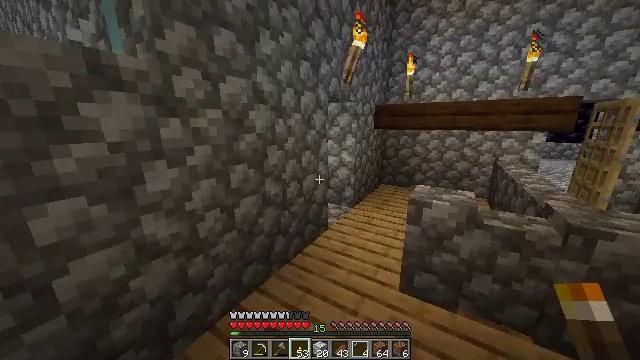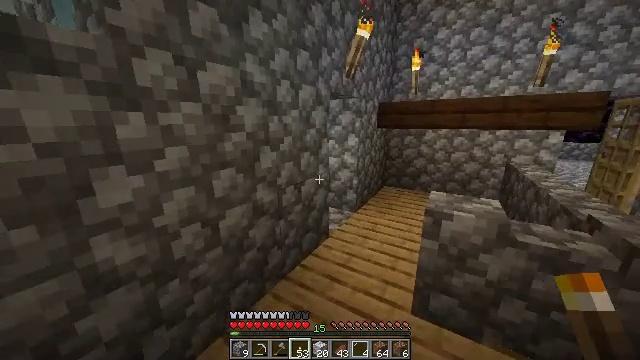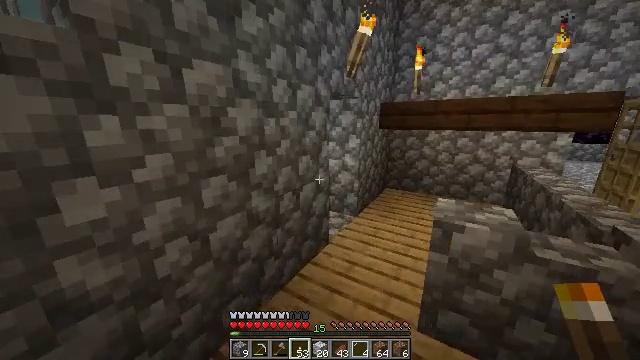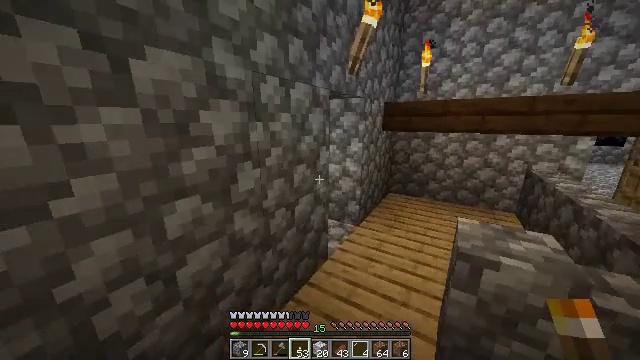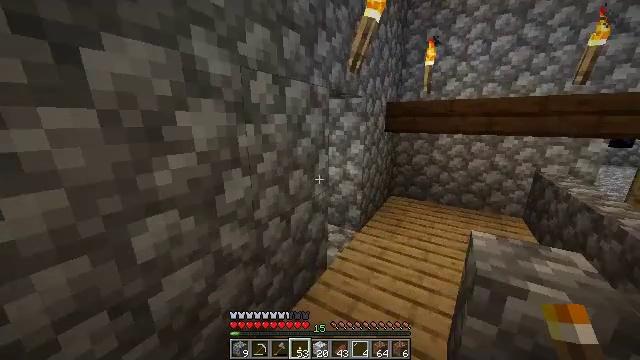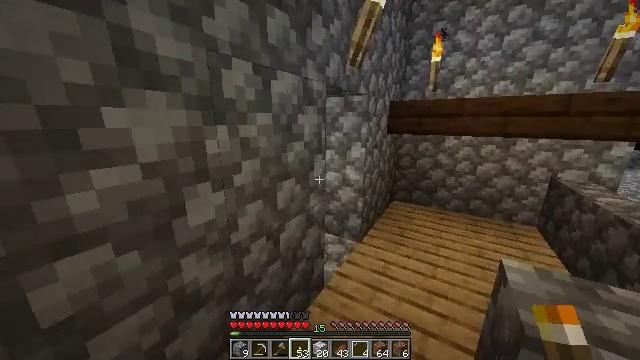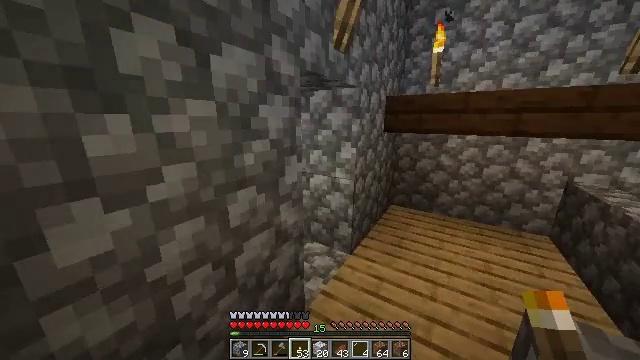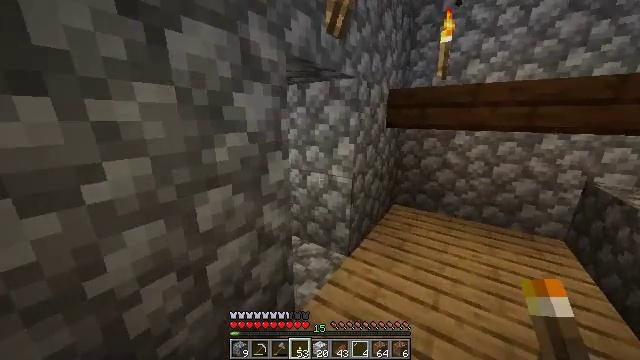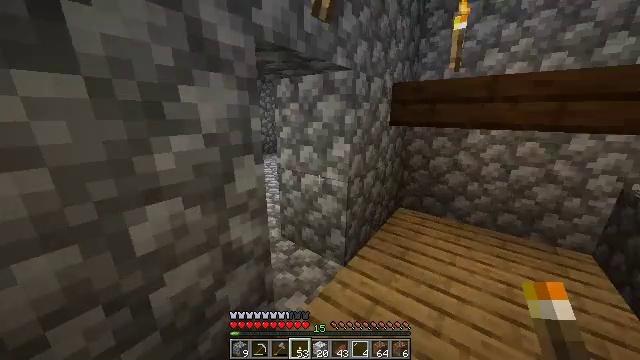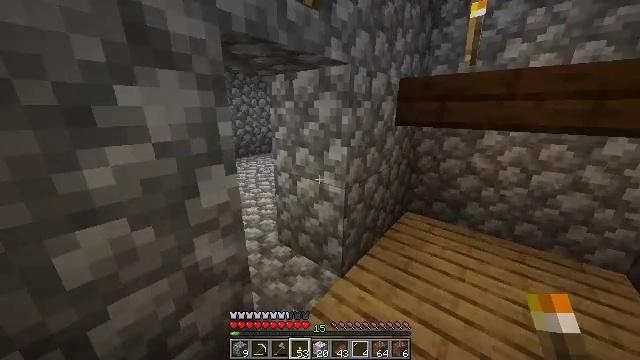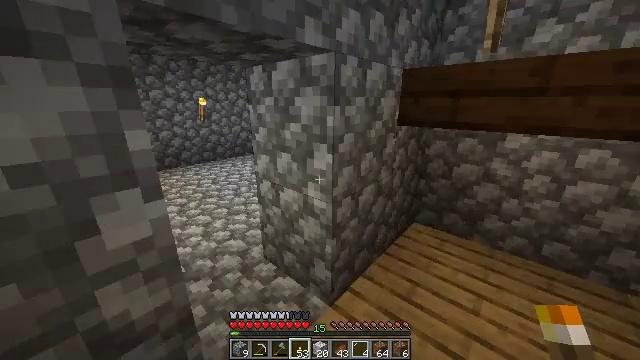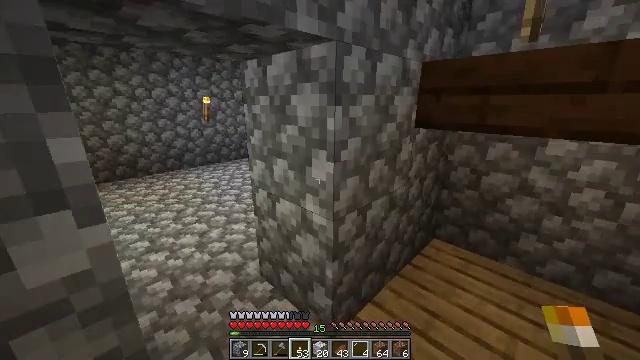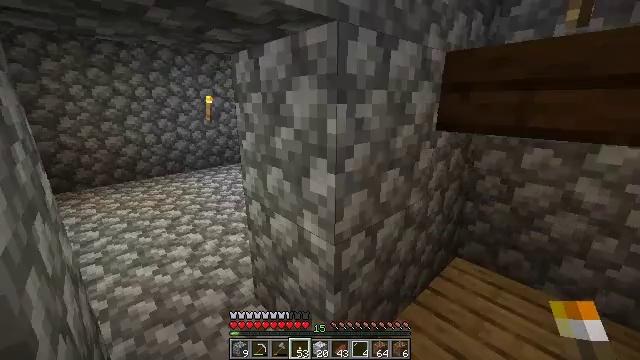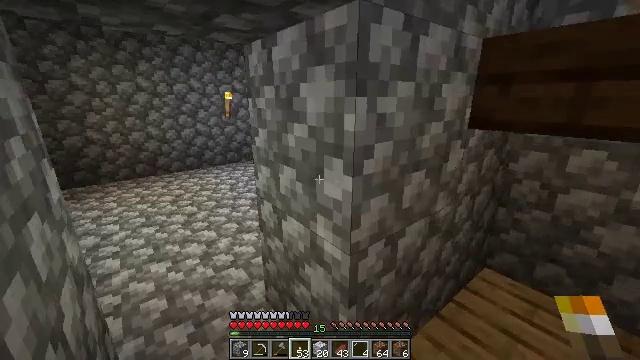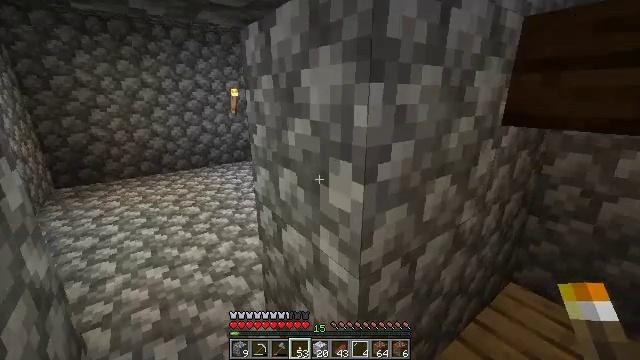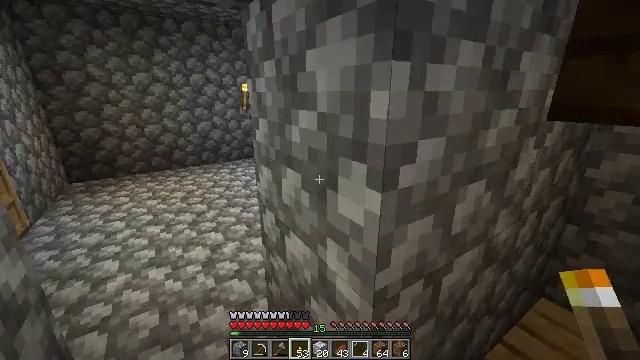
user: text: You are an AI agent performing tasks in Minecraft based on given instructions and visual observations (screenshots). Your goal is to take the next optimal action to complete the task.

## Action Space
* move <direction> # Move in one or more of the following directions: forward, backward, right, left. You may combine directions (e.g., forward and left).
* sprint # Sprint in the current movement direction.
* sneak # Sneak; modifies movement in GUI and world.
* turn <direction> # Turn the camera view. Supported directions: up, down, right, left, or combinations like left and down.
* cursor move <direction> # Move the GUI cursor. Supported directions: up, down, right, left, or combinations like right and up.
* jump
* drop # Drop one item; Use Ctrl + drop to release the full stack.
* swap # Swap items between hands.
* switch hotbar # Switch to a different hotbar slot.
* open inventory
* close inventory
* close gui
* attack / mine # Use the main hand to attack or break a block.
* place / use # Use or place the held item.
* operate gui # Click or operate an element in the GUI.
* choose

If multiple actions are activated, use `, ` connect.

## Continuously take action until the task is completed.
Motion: motion action
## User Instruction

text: Make a bookshelf using three books and six planks.
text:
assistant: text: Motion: move forward
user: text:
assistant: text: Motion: move forward
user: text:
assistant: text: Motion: move forward
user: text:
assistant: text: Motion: move forward
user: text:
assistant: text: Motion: move forward and move right
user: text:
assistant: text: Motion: move forward and move right
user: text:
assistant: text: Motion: move forward and move right, turn left
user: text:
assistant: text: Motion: move forward and move right, turn left
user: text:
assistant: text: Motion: move forward and move right, turn left
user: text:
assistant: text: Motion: move forward and move right, turn left
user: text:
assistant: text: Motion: move forward, turn left
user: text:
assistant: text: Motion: move forward, turn left
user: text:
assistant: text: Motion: move forward, turn left
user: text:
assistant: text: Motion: move forward, turn left
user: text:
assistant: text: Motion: move forward, turn left
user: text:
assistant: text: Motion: move forward and move left
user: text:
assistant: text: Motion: move forward and move left
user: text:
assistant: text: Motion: move forward and move left
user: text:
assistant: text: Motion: move forward and move left
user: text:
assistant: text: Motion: move forward and move left
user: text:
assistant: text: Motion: move forward
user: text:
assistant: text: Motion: move forward
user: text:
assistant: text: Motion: move forward, turn right
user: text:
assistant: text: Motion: move forward, turn right
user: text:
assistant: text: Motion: move forward, turn right
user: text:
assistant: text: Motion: move forward, turn right
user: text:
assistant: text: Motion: move forward
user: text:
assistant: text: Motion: move forward, turn right
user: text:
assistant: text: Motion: move forward, turn right
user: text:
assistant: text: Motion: move forward, turn right